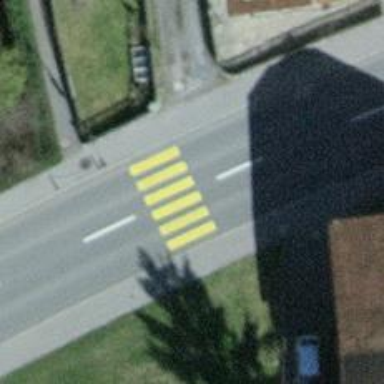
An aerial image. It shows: Uncontrolled crossing on the road.